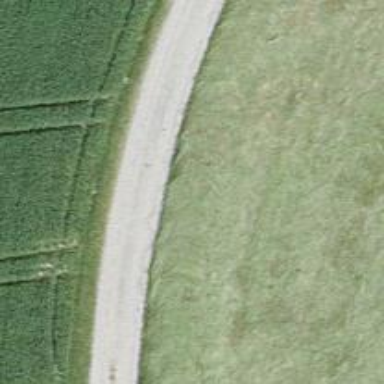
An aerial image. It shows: Track with grade1 tracktype.